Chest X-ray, AP view. Patient: 23 years old, sex M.
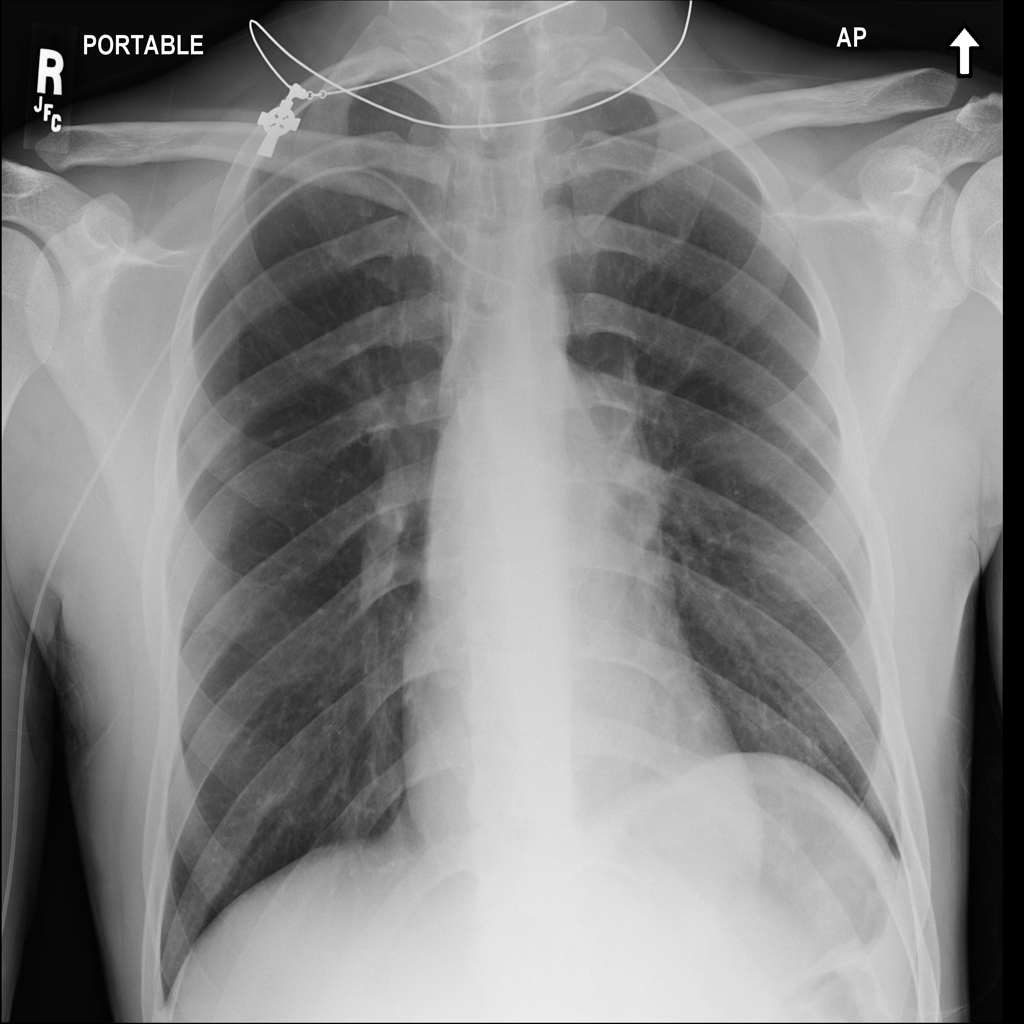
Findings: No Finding